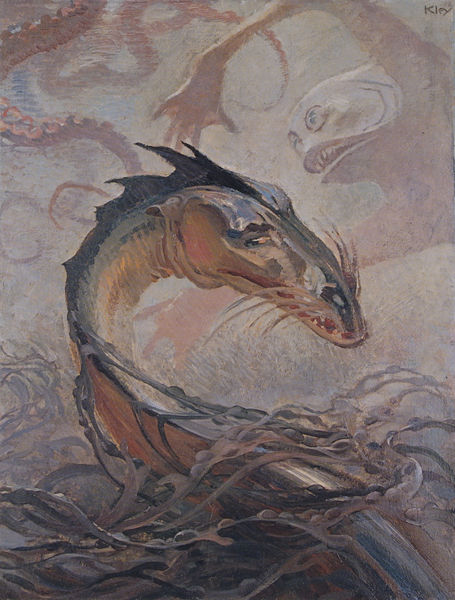
Titel: Seeungeheuer
Künstler: Henrich Kley
Standort: München
Institution: Galerie Gunzenhauser
Schlagwörter: blau, dunkel, gemälde, himmel, kampf, meer, schatten, wasser, grün, see, braun, grau, nacht, ohr, schwarz, rot, tier, tiere, malerei, augen, schädel, silber, tod, hals, hände, signatur, öl, auge, haare, traurig, fliegen, schuppen, wellen, düster, kamm, angst, stürmisch, jugendstil, schnurbart, fühler, algen, schwimmen, bedrohlich, mäuler, schlange, schwimmhäute, kunst, mythologie, zacken, fisch, totenkopf, zähne, sehnsucht, alptraum, gruselig, maul, nüstern, stachel, gothik, täuschung, unheimlich, fantasie, ungeheuer, drachen, drache, frosch, fische, fantasy, unterwasser, flossen, saugnäpfe, schwimmhaut, dämonen, geist, geister, monster, alge, flosse, krake, oktopus, tentakel, tentakeln, lochness, nessi, nessie, aal, asser, hai, lieb, barten, fangarm, fangarme, fischsprung, gespenster, haifisch, kley, lindwurm, meeresboden, meeresgrund, meeresungeheuer, saugnapf, saugnpfe, saugnäpffe, seemonster, seeschlange, seeungeheuer, springt, stacheln, wasswer